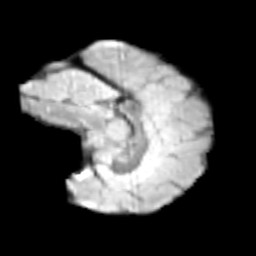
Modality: T2w
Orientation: sagittal
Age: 9
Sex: female
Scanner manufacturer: siemens
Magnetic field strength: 3 T
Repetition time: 3.8 s
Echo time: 0.07 s